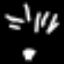
Label: frog